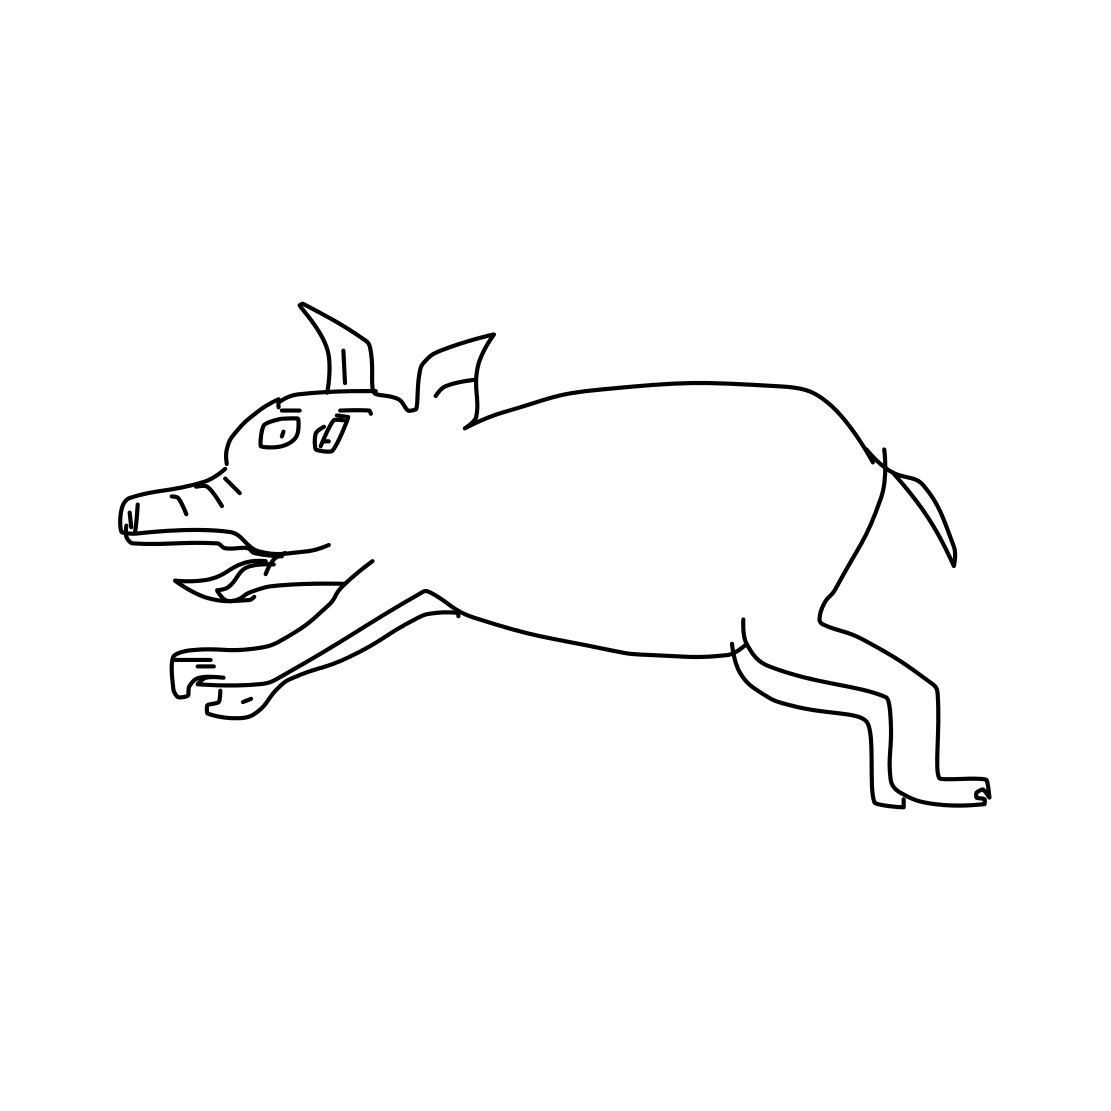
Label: pig